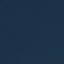
Land use / land cover: SeaLake